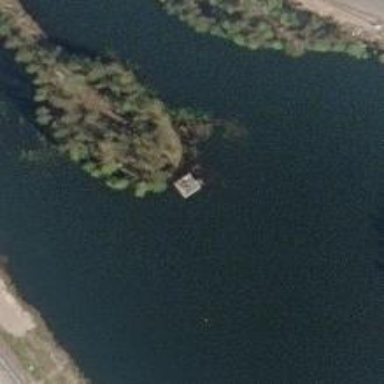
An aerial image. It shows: Pond with natural water.